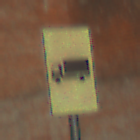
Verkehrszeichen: KFZZulaessigeGesamtmasse3Komma5TOhnePfeilsymbol
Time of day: MorningAfternoon
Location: Outdoor (Suburban)
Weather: PartlyCloudy
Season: NotSpecified
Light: Natural